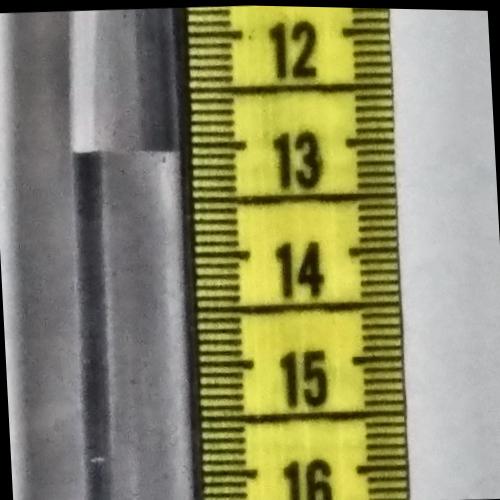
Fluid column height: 13.1 cm